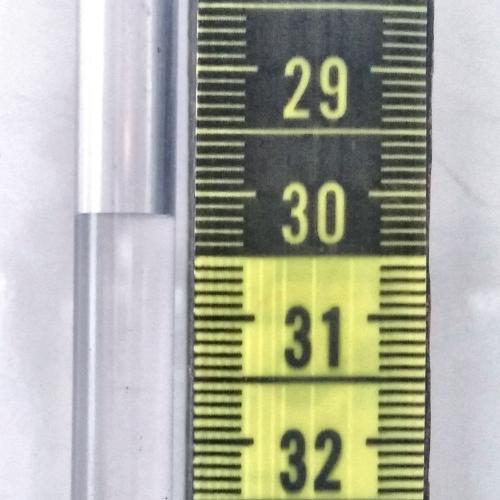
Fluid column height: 30.2 cm